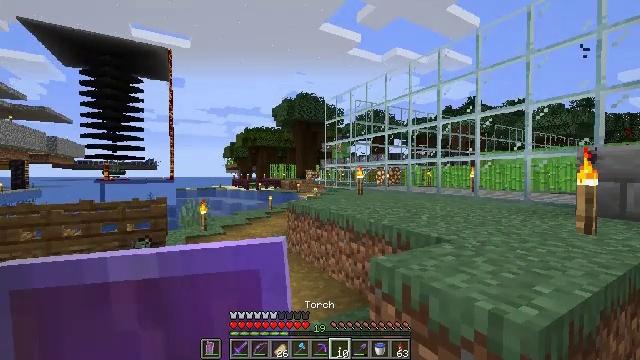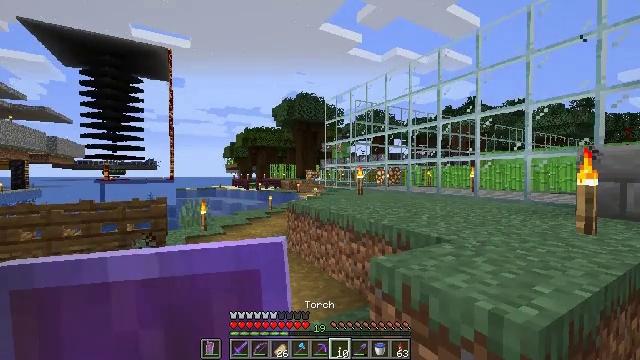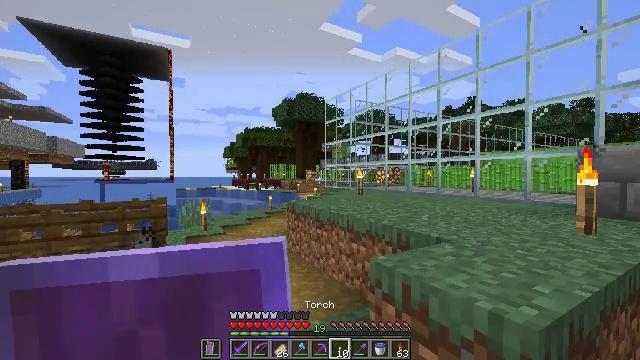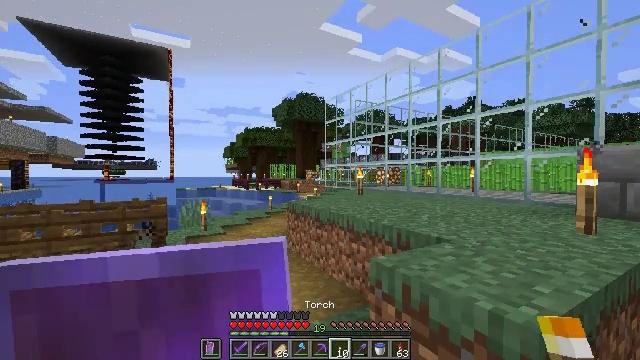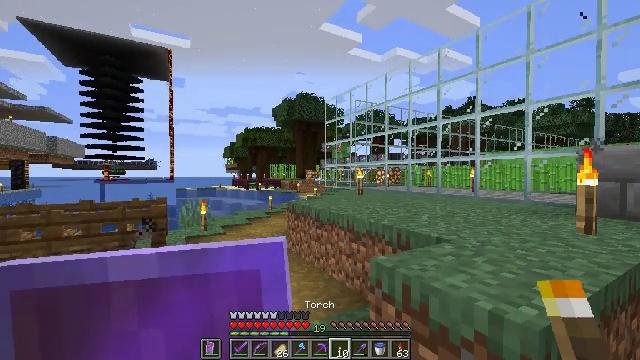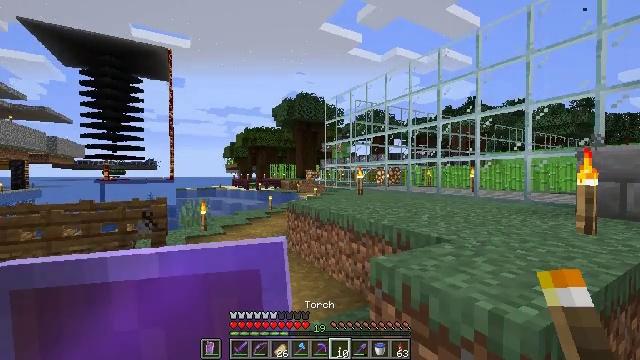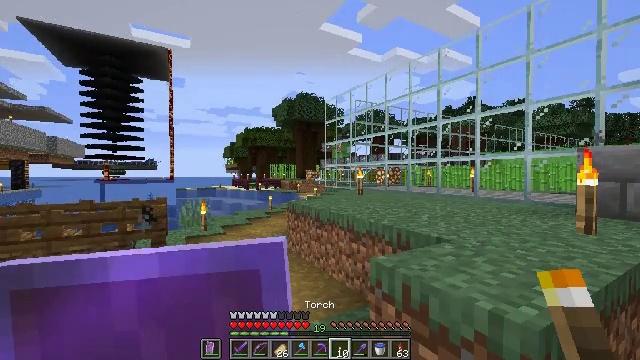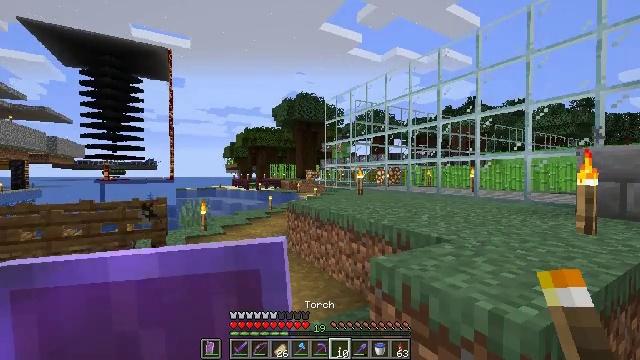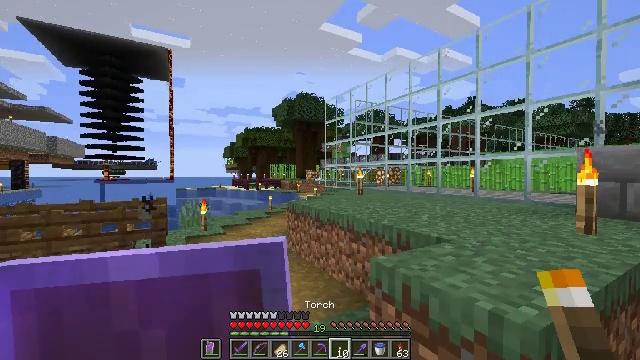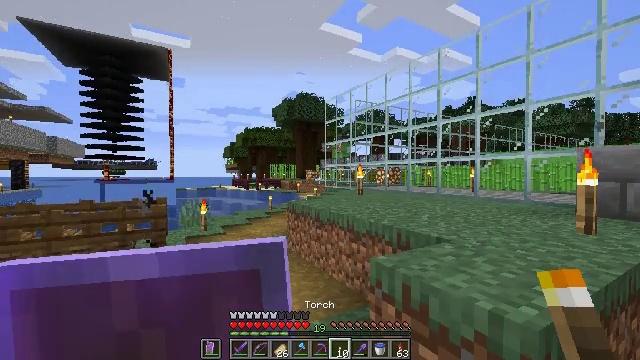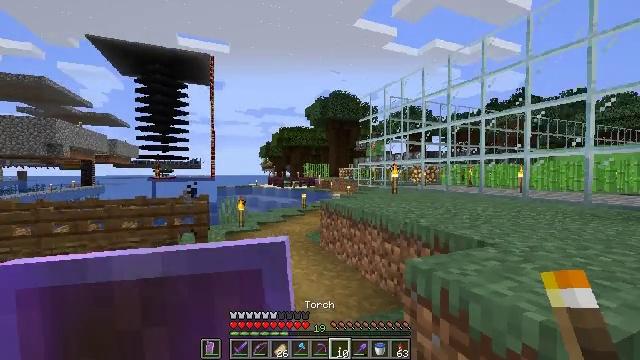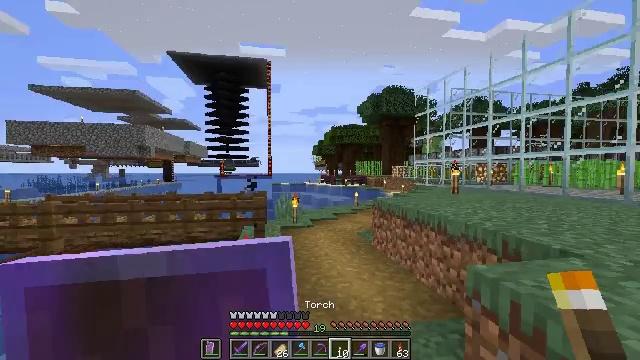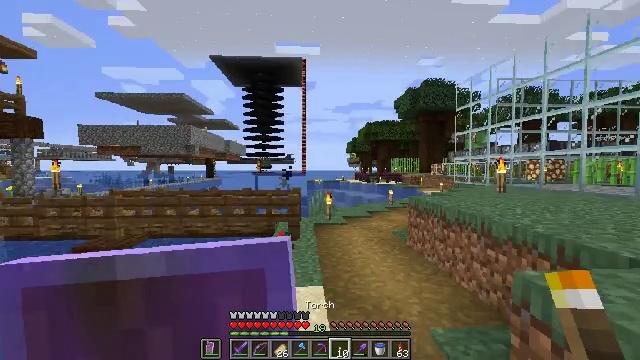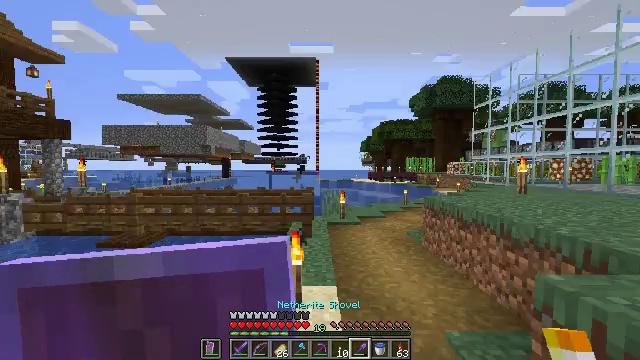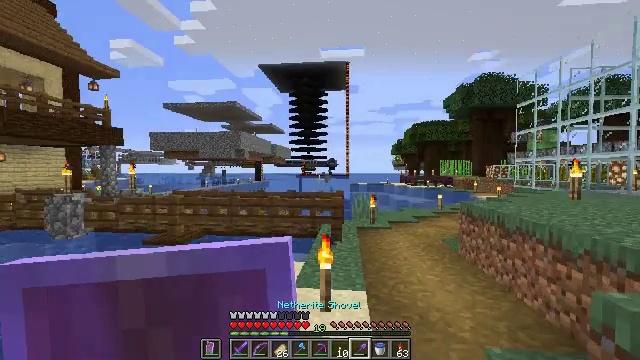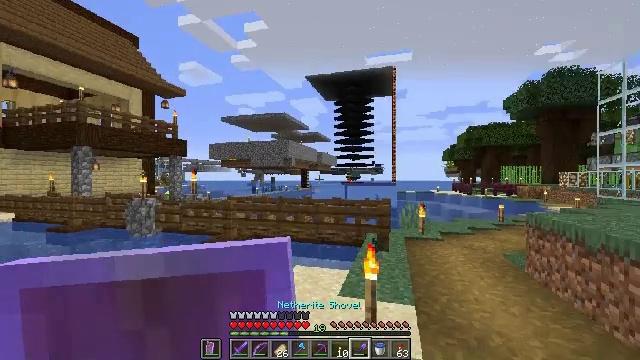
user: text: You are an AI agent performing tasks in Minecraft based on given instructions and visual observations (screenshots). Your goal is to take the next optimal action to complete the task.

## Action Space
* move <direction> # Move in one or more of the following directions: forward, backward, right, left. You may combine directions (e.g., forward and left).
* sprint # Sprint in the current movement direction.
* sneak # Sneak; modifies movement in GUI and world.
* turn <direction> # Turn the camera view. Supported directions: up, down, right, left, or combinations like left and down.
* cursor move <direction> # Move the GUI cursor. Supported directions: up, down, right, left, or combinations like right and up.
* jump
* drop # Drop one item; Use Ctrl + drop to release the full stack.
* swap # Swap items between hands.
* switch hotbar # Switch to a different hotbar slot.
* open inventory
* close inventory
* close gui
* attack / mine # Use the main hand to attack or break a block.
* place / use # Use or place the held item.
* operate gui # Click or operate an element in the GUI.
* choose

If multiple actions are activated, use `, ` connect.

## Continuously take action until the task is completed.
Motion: motion action
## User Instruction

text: Create a firework rocket in the crafting table.
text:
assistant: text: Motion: no_op
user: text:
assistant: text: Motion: no_op
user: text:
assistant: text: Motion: no_op
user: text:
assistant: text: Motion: no_op
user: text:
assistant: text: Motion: no_op
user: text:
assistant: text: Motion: no_op
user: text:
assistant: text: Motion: no_op
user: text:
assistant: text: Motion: no_op
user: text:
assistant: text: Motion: no_op
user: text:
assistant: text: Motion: turn left
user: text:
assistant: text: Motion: turn left
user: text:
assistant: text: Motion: turn left
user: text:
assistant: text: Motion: turn left
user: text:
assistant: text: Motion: turn left
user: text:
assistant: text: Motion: turn left and up
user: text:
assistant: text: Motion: turn left
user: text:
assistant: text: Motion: turn left
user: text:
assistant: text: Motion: no_op
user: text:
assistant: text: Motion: no_op
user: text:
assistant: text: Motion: no_op
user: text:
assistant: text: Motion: no_op
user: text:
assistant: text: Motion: no_op
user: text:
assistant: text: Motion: no_op
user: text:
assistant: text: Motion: no_op
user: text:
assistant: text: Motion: no_op
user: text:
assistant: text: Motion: no_op
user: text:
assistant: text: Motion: no_op
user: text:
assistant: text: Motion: turn right
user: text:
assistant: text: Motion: turn right and down
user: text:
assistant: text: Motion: turn right and down